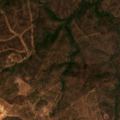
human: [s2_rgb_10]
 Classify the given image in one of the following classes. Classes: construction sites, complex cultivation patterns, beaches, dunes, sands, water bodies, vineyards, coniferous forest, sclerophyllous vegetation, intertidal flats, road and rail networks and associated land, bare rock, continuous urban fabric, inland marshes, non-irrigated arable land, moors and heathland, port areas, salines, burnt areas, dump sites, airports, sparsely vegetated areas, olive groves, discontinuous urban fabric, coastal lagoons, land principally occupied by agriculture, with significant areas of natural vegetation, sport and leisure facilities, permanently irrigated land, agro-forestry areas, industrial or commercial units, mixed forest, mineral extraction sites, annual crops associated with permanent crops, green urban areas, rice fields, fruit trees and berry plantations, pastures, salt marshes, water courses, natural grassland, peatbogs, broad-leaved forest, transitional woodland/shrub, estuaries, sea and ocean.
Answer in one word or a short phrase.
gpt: agro-forestry areas, broad-leaved forest, transitional woodland/shrub